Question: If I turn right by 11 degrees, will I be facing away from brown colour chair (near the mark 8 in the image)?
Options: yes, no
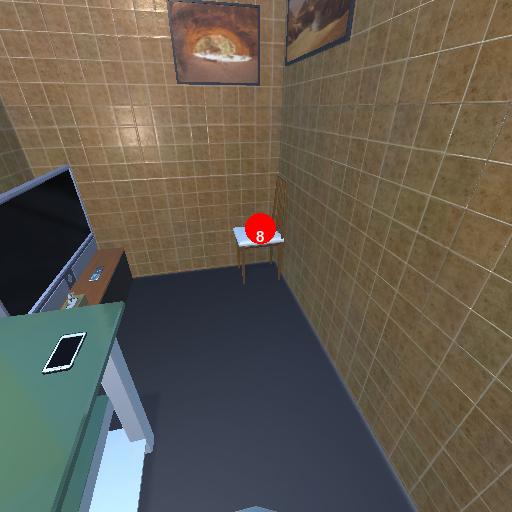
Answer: yes